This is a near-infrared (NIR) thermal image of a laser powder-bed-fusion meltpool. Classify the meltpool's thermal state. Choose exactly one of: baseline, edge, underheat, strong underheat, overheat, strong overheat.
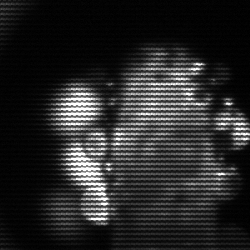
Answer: strong underheat